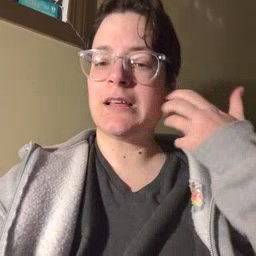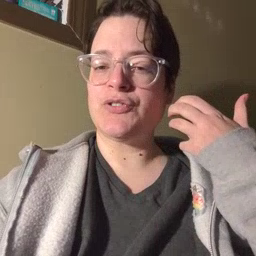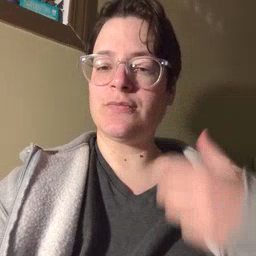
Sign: tiger